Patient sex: F
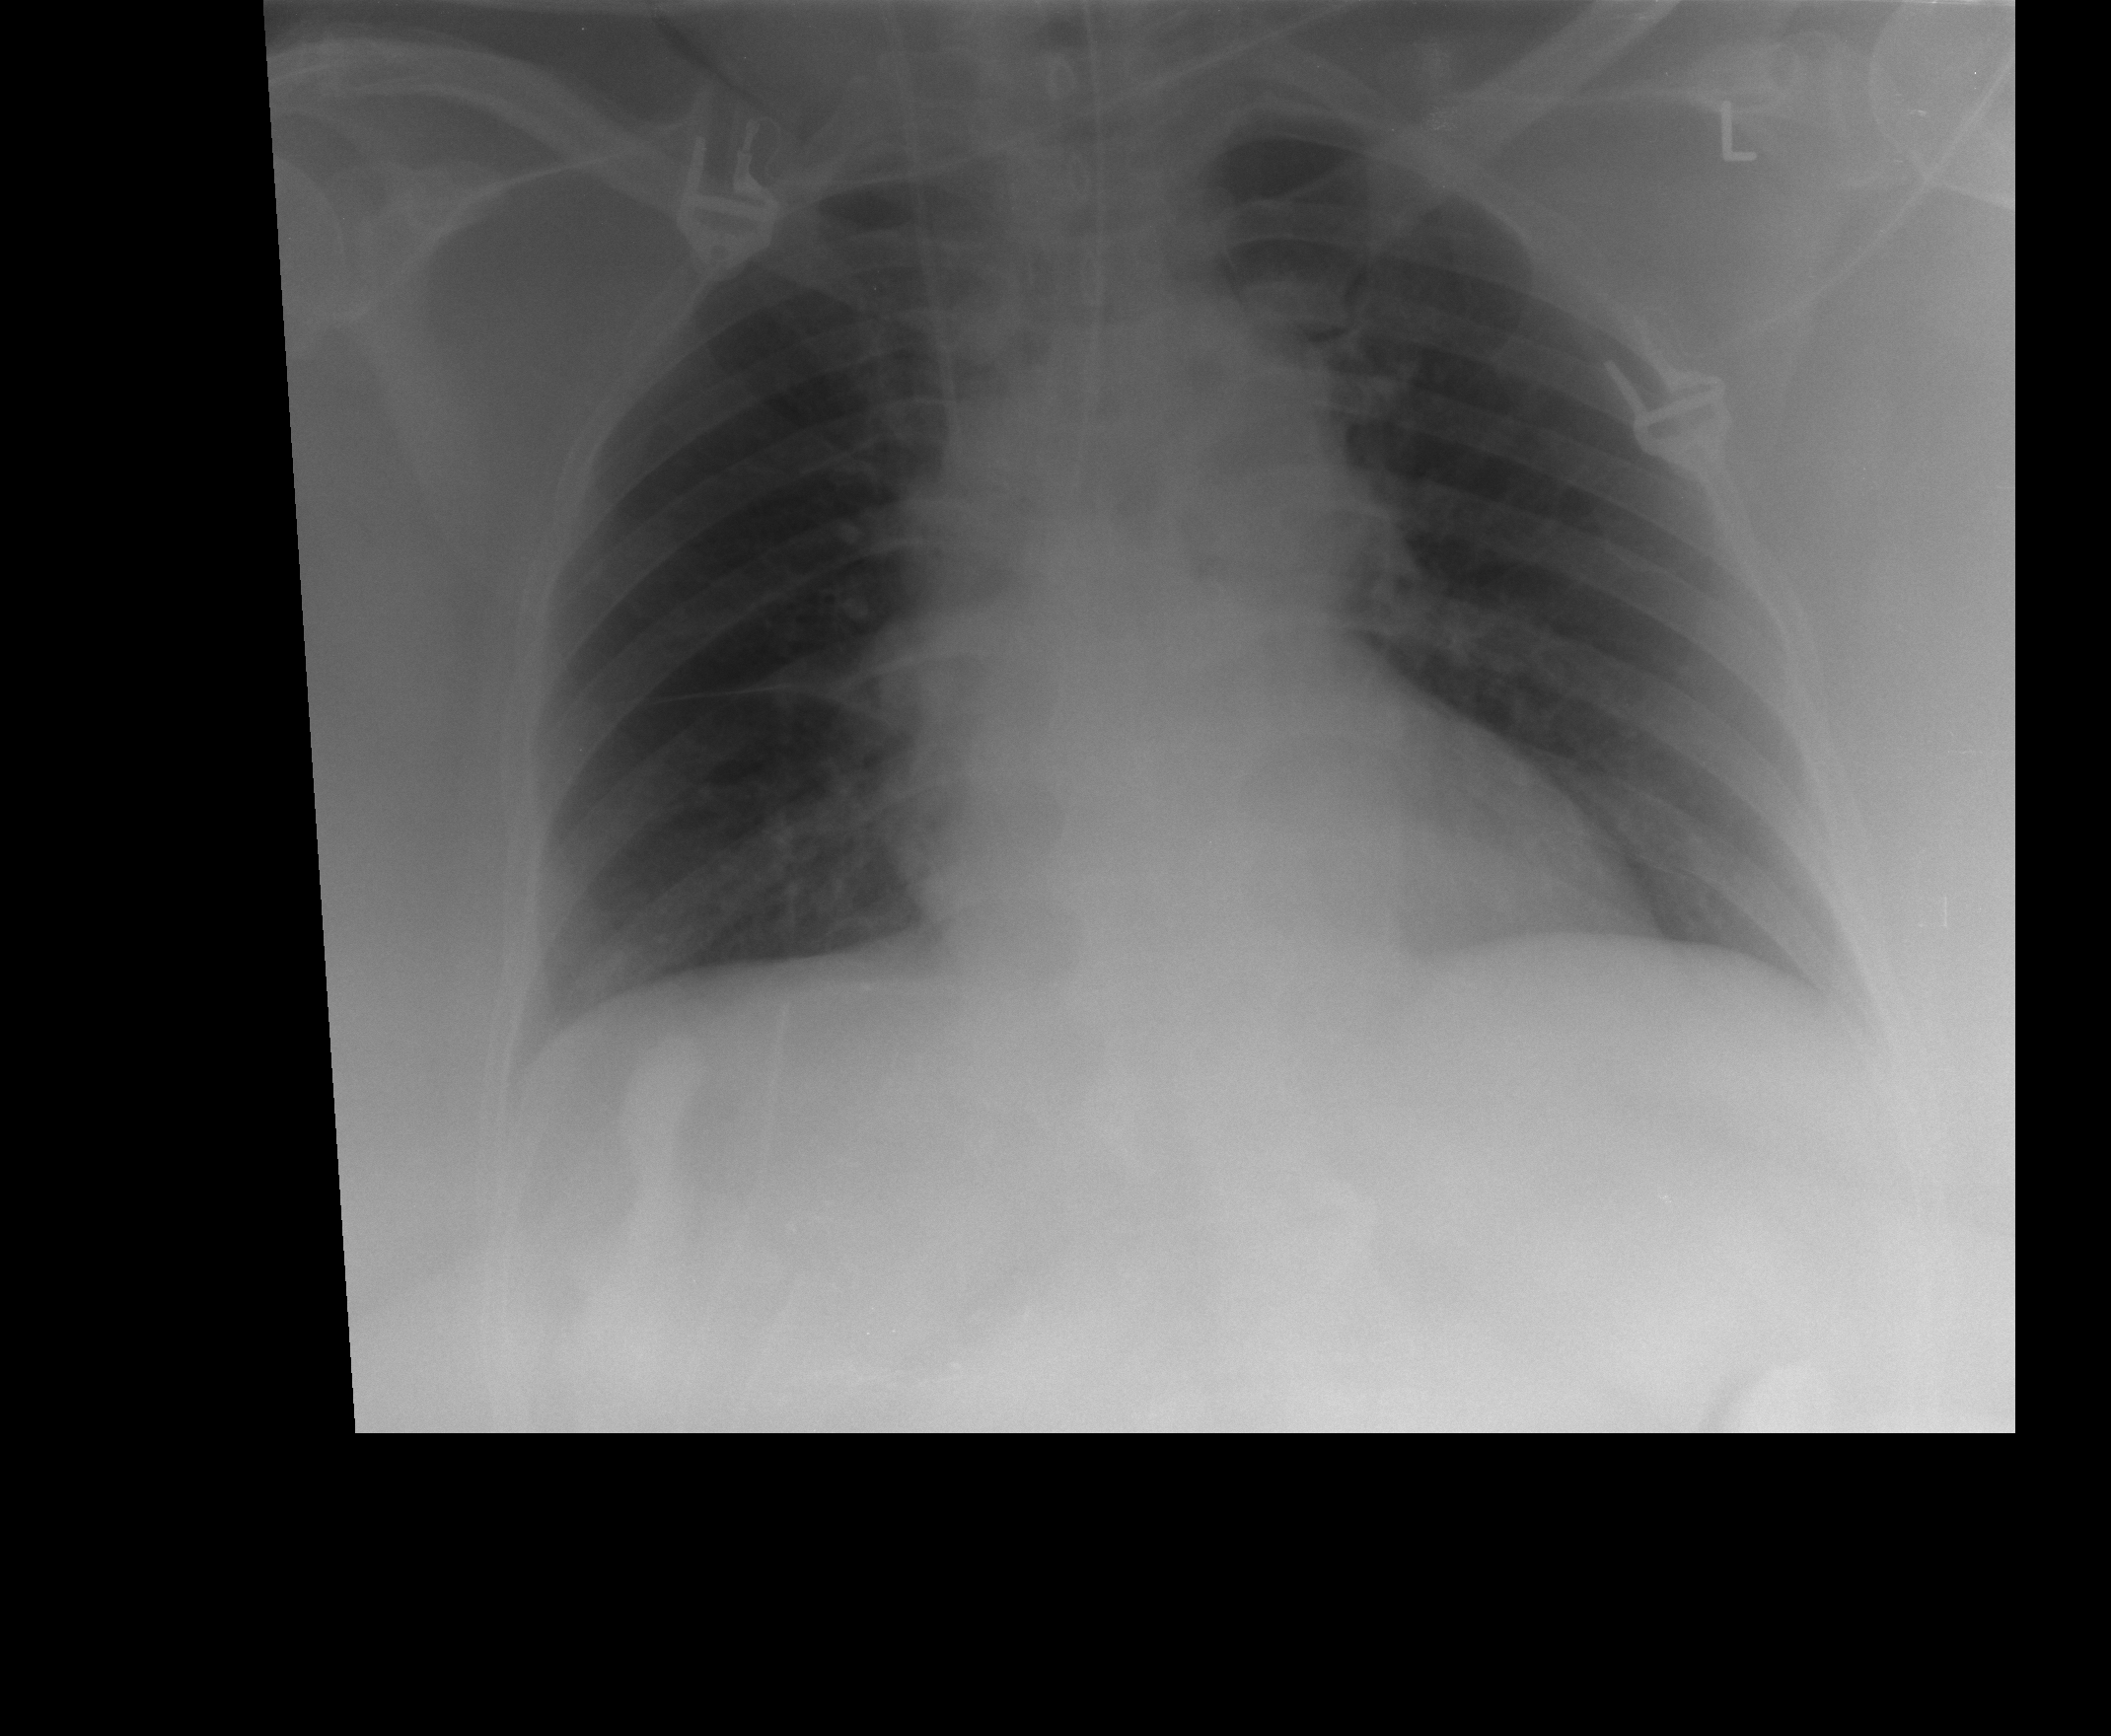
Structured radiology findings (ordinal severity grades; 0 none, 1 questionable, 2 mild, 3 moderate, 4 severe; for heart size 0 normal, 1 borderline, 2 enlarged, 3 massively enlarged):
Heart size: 1
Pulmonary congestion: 0
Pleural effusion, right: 0
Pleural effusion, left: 0
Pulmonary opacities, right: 0
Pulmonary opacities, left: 0
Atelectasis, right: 2
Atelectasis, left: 2